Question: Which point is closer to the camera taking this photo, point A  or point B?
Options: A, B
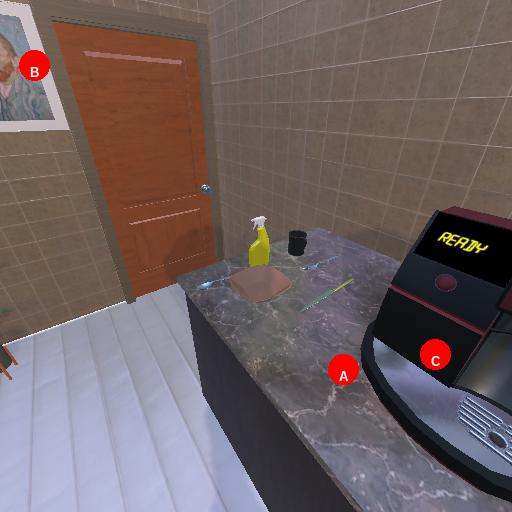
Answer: A